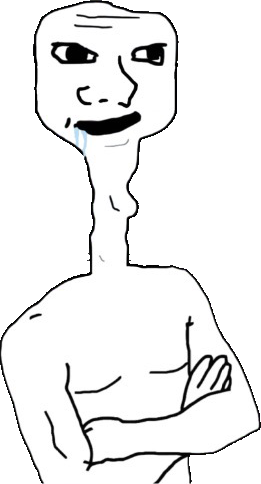
Label: 5_Brainlet